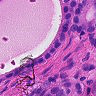
Metastatic tissue present: yes